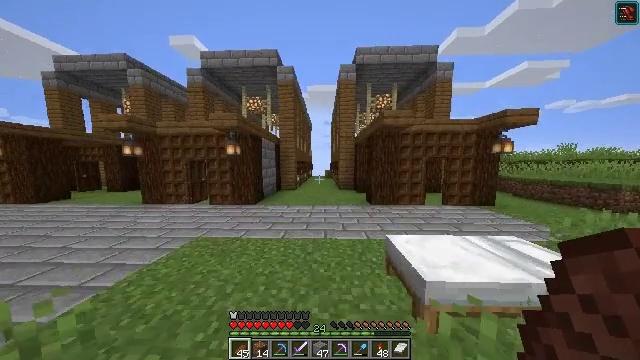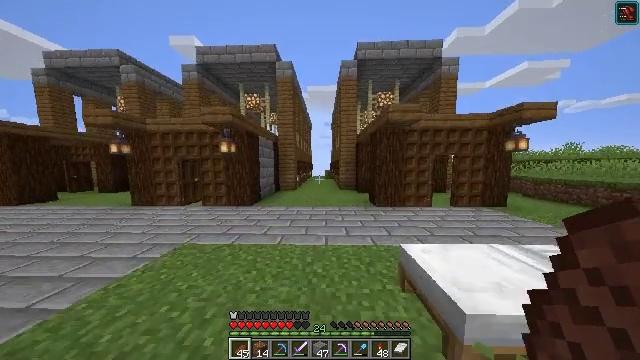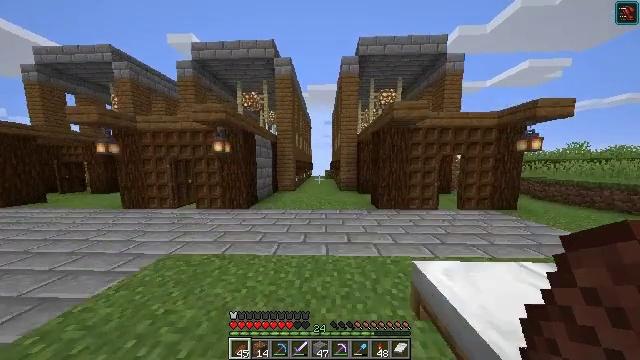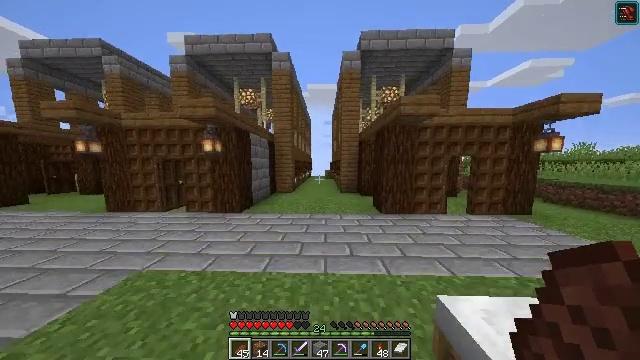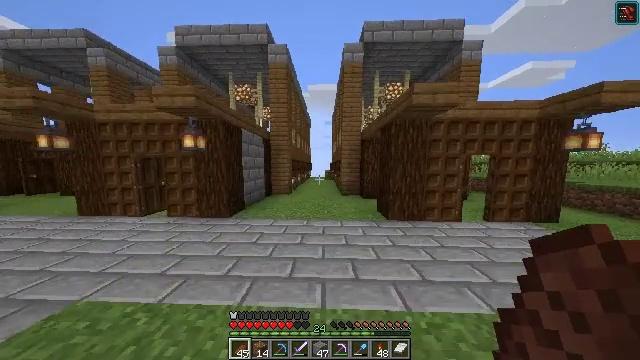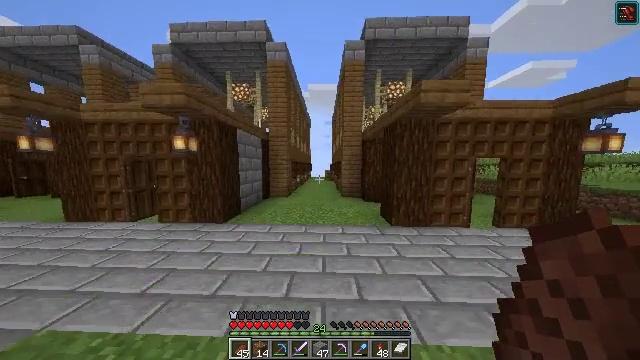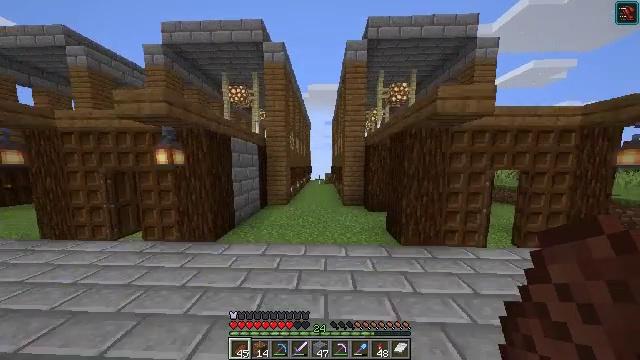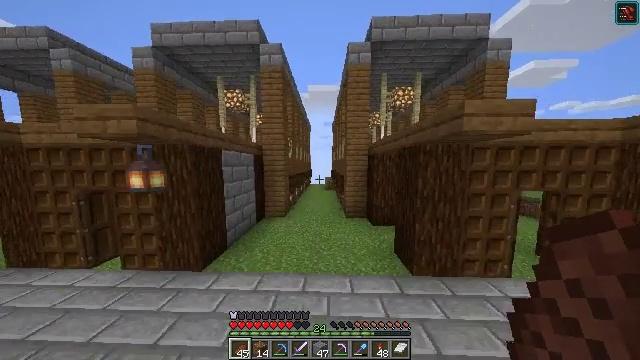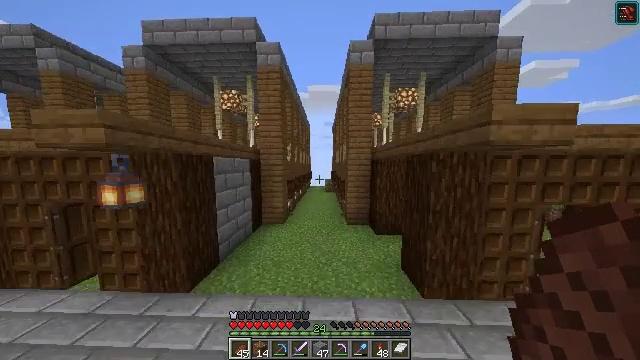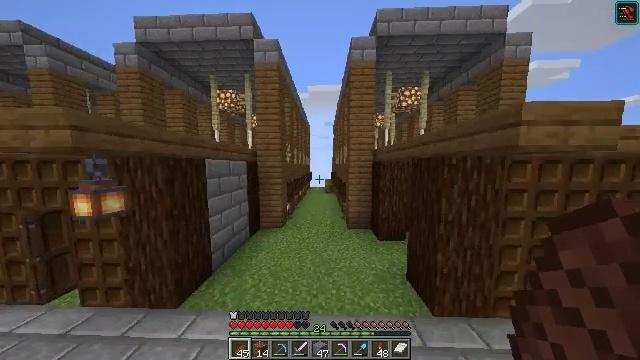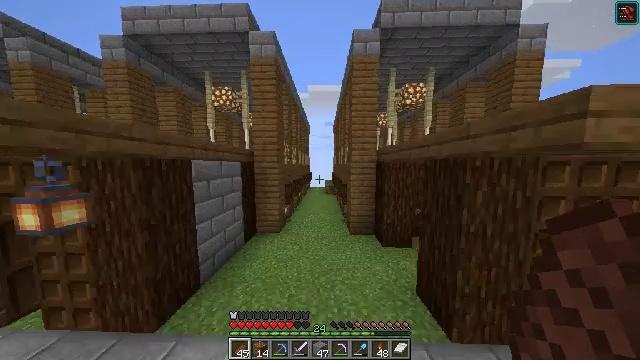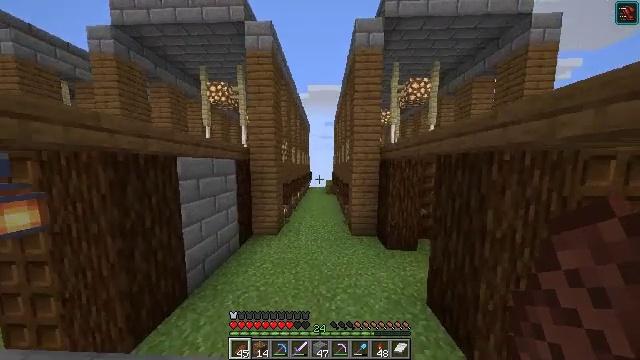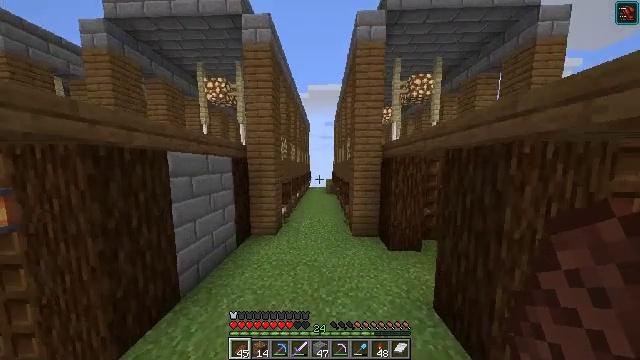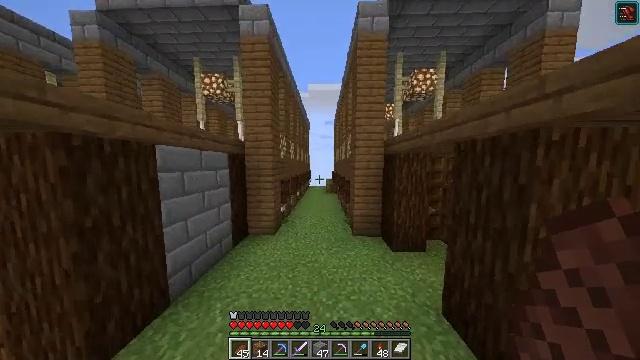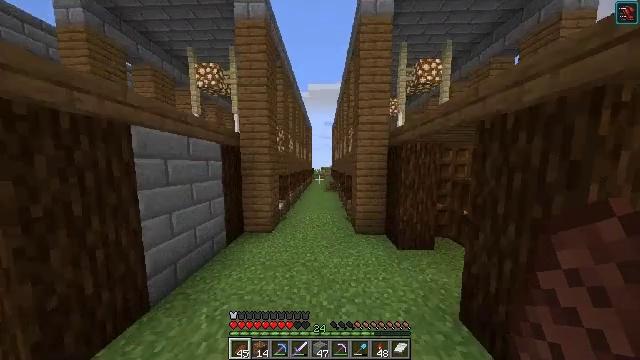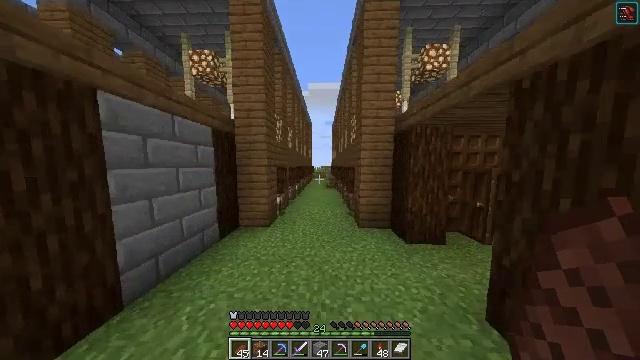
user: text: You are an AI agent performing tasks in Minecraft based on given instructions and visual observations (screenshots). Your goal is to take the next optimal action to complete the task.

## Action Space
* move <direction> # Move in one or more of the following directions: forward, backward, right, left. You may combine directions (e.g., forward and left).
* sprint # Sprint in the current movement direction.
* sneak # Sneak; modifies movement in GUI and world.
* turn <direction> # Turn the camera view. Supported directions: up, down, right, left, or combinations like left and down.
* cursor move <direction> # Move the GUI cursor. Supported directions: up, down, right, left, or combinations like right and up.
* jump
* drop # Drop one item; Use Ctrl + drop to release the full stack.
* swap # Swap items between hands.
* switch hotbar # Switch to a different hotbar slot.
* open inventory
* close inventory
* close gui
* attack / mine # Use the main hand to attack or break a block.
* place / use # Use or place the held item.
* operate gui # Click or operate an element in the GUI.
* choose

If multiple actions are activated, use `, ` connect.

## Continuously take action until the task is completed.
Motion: motion action
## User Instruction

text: Get a glowstone by combining glowstone dust.
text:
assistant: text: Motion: move forward
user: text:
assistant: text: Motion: move forward
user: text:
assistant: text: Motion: move forward
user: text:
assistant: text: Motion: move forward
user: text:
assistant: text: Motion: move forward, jump
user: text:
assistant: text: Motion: move forward, jump
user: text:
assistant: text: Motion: move forward, jump
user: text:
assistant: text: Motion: move forward, jump
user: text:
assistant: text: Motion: move forward, jump
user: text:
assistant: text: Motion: move forward, jump
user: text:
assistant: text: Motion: move forward, jump
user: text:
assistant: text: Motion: move forward, jump
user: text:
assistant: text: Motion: move forward, jump
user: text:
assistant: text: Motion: move forward and move left, jump
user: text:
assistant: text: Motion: move forward and move left, jump
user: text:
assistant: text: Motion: move forward and move left, jump
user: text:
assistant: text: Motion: move forward and move left, jump
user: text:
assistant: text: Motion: move forward, jump
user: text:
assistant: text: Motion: move forward, jump
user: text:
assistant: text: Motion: move forward, jump
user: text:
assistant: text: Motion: move forward, jump
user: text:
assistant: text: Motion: move forward, jump
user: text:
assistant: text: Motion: move forward, jump
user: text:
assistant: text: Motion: move forward, jump
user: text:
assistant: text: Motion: move forward, jump
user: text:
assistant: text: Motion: move forward, jump
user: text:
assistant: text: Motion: move forward, jump
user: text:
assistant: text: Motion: move forward, turn right, jump
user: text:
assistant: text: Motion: move forward, turn right, jump
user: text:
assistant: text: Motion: move forward, jump